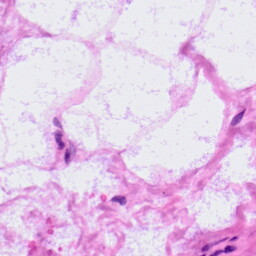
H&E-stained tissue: LymphNode